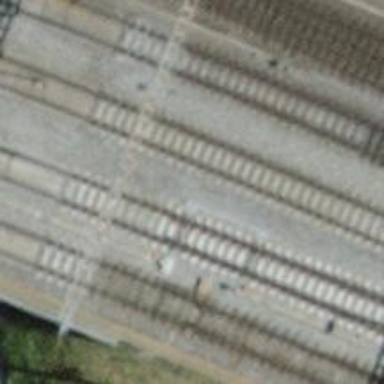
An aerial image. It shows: Railway switch.